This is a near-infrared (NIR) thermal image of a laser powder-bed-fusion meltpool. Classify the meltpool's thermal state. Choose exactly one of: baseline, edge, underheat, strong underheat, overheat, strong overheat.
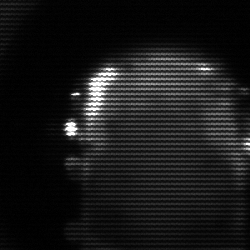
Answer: baseline